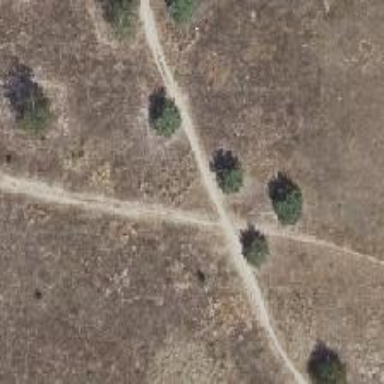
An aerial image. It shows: Ground path.